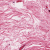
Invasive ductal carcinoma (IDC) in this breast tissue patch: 0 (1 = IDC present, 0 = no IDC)